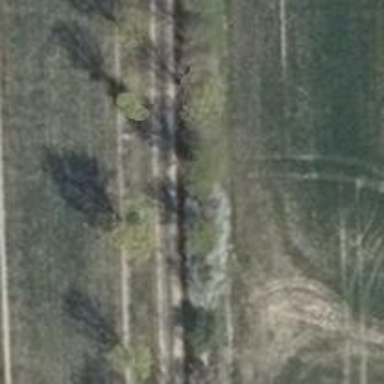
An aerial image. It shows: Row of trees in natural setting.